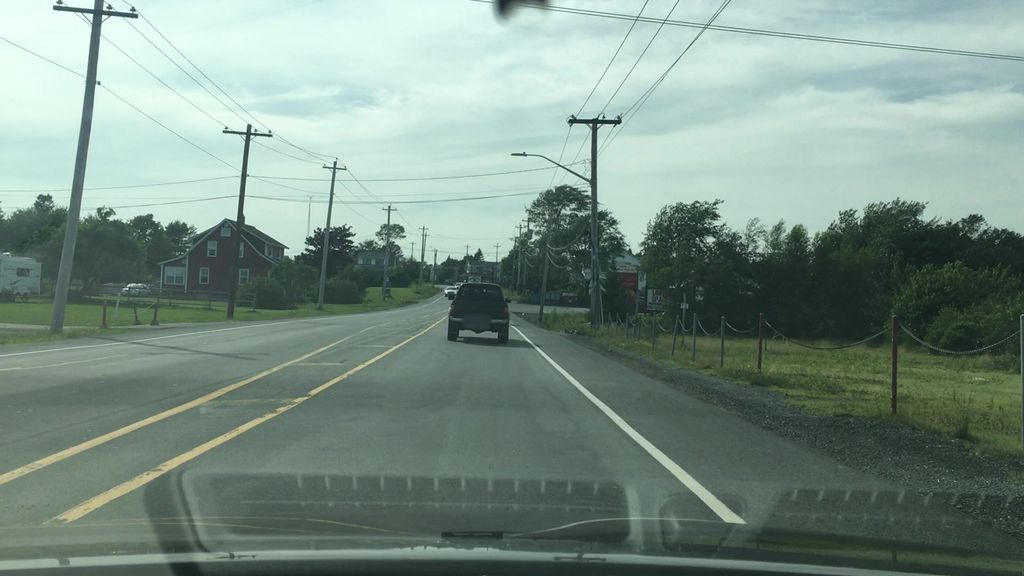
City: halifax